Question: Count the number of objects in the diagram.
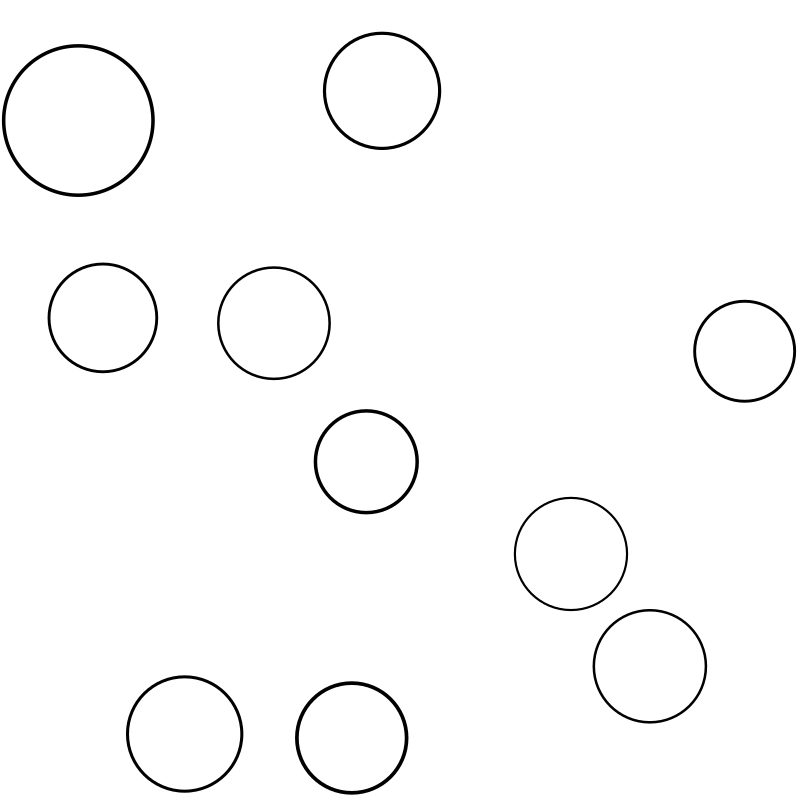
Answer: 10